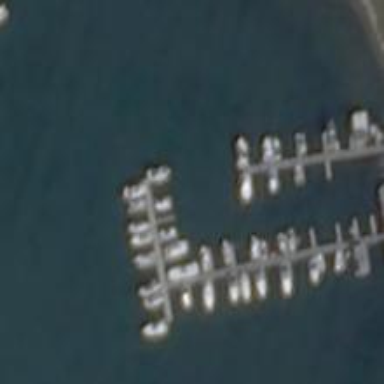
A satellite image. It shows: Man-made pier.